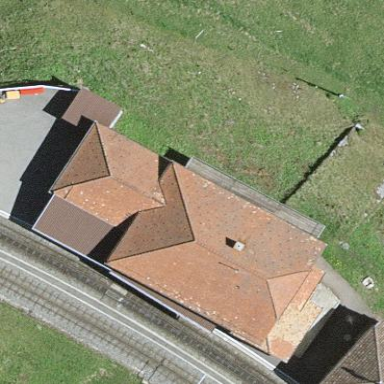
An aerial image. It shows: Train station building with hipped roof.